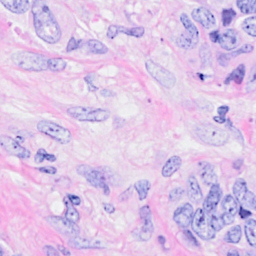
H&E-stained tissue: Breast